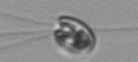
Label: flagellate_morphotype1